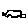
Label: car